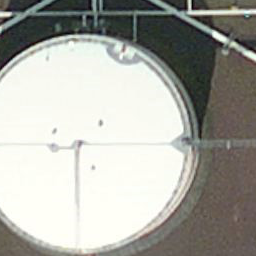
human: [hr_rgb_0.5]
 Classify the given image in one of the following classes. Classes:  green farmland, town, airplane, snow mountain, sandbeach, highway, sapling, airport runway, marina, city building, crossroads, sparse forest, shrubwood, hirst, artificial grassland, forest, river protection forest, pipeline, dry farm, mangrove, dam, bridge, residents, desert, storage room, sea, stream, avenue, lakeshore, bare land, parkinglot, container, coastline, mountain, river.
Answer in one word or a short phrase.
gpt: storage room